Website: home-depot
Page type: customer-info-address
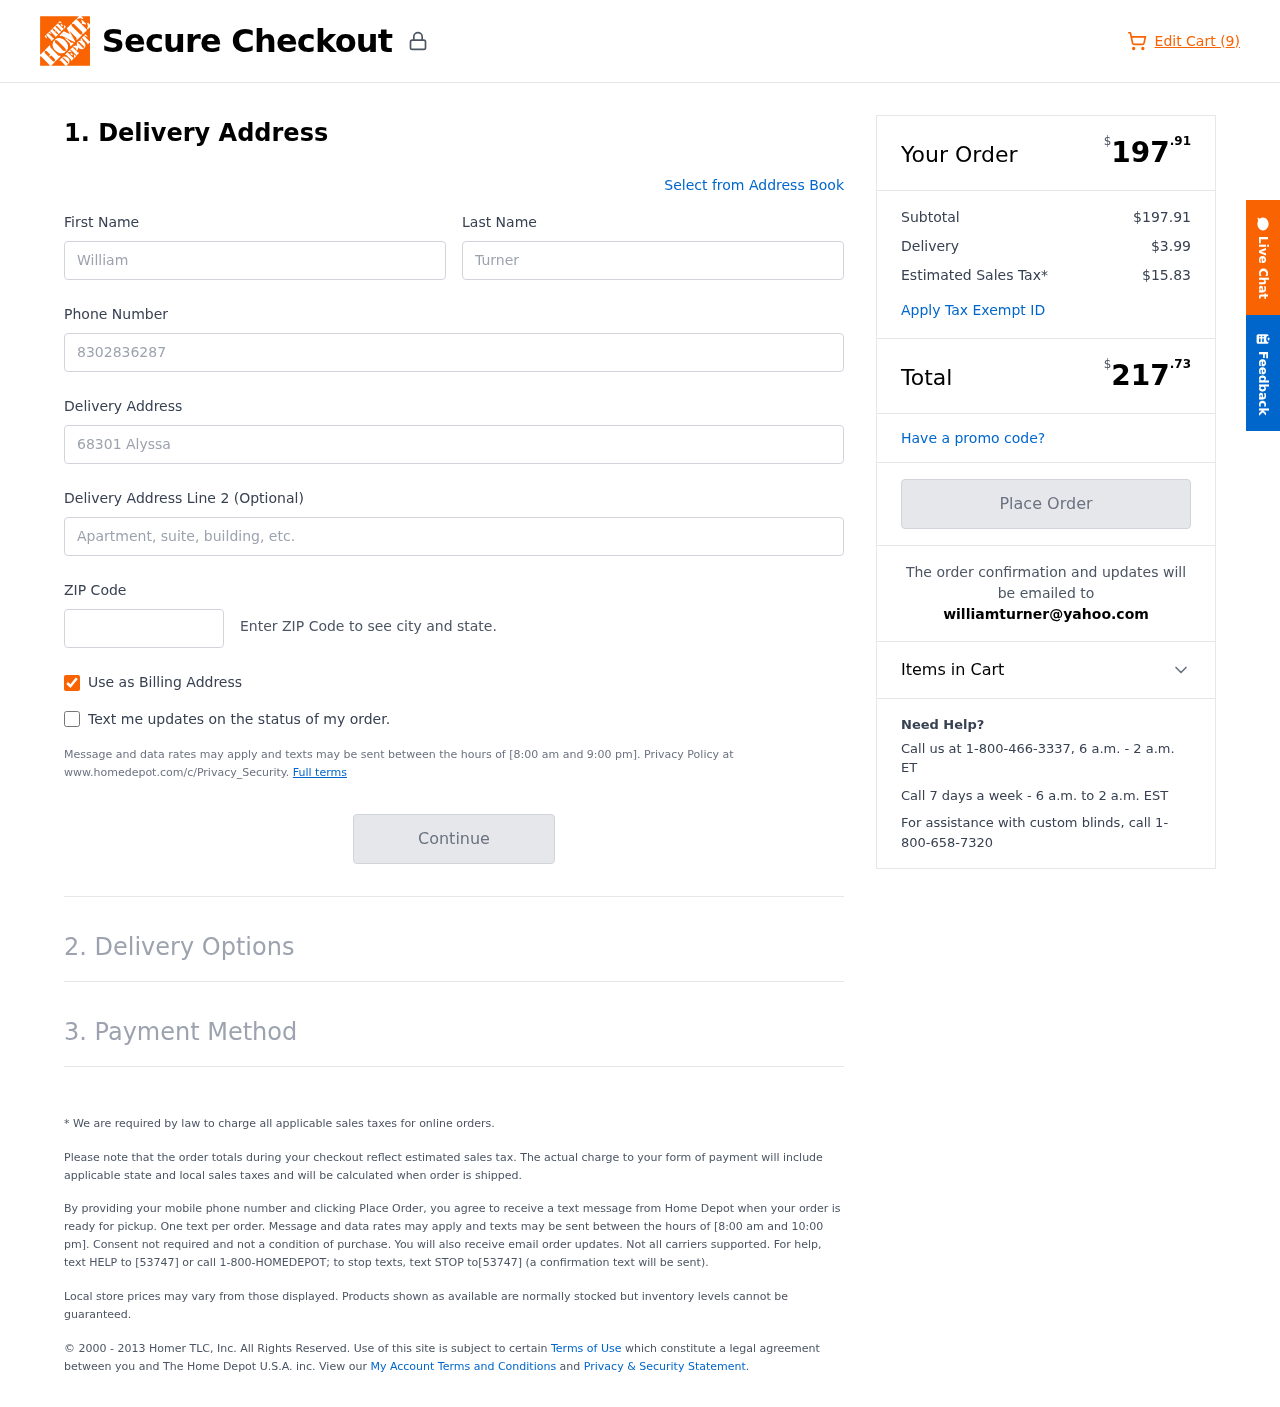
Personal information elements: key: PII_EMAIL
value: williamturner@yahoo.com
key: PII_FIRSTNAME
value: William
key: PII_LASTNAME
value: Turner
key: PII_PHONE
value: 8302836287
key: PII_POSTCODE
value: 10120
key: PII_STREET
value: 68301 Alyssa Shores Suite 955
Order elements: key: ORDER_NUM_ITEMS
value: Edit Cart (9)
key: ORDER_SUBTOTAL_HEADER
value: $197.91
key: ORDER_SUBTOTAL
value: $197.91
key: ORDER_SHIPPING_COST
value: $3.99
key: ORDER_TAX
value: $15.83
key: ORDER_TOTAL2
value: $217.73